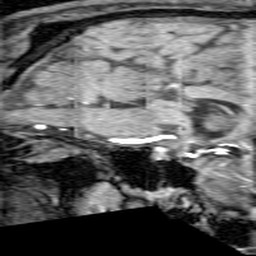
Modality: angio
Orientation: sagittal
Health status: ill
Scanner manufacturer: siemens
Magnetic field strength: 1.5 T
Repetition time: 0.039 s
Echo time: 0.00502 s